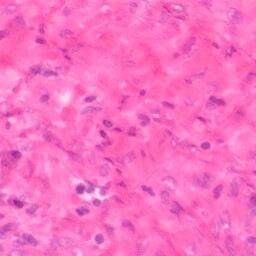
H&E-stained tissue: Colon